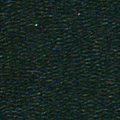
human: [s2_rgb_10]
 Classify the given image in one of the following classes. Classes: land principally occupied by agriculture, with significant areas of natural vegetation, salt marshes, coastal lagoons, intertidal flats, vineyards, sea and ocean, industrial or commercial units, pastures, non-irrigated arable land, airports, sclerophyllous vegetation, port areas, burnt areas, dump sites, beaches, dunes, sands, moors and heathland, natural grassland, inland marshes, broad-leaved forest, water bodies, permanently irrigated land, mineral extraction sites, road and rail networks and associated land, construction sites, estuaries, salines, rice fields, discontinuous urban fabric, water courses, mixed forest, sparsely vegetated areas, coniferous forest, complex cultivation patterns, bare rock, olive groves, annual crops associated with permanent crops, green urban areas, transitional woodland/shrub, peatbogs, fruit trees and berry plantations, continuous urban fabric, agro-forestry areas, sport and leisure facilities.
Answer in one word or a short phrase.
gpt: sea and ocean